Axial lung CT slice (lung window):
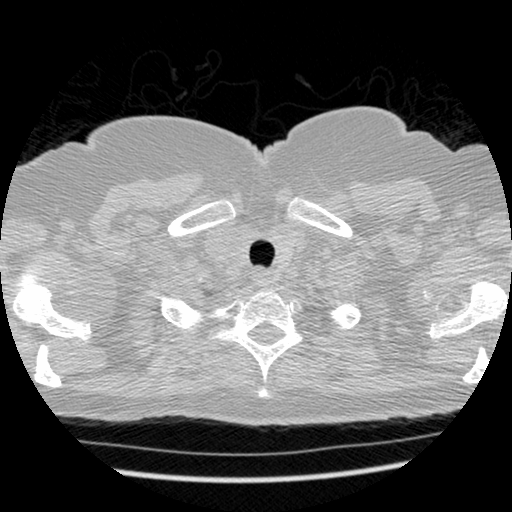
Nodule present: no